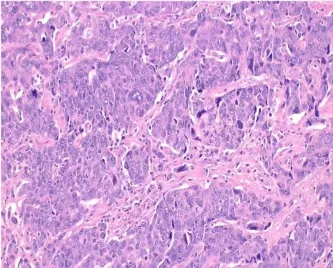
(A-D) Histological slides. Core needle biopsy of the right axillary lymph node from Case. 1.25x). The malignant cells are arranged in clusters and display pleomorphic nuclei with conspicuous nucleoli. The morphology and immunoprofile is consistent with serous carcinoma. Similar tumour is seen in her right ovary (H&E, 40x).
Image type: pathology (h&e)